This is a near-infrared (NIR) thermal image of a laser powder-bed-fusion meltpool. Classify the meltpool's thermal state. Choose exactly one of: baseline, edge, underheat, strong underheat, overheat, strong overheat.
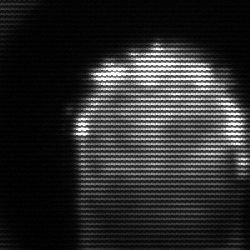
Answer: baseline